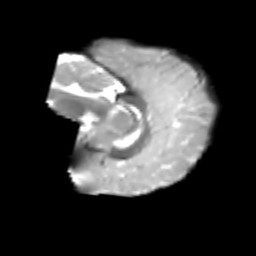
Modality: T2w
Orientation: sagittal
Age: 7
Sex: male
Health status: healthy